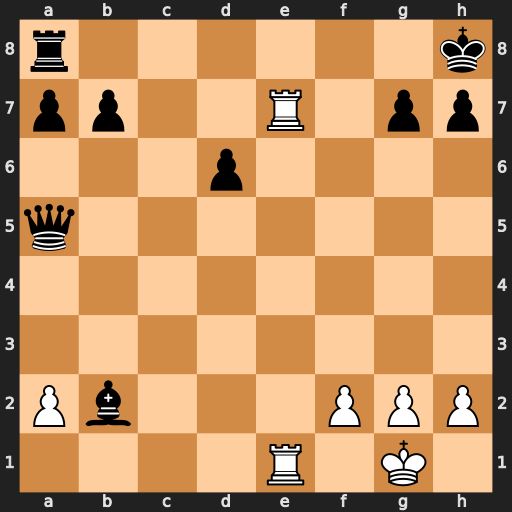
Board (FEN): r6k/pp2R1pp/3p4/q7/8/8/Pb3PPP/4R1K1
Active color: w
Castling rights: -
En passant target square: -
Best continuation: Re8+ Rxe8 Rxe8#